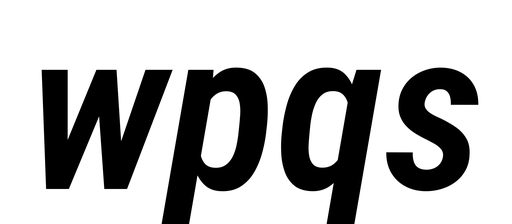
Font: Roboto-Italic_Condensed_SemiBold_Italic